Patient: sex F, age 71
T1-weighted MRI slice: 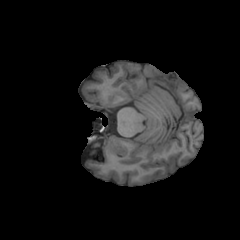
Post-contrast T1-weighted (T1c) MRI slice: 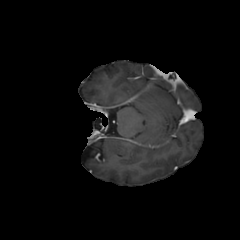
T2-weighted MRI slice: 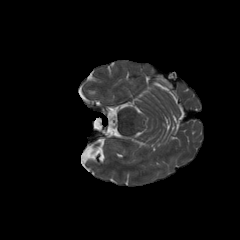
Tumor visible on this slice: no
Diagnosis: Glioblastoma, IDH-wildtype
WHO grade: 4